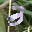
Label: 3